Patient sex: M
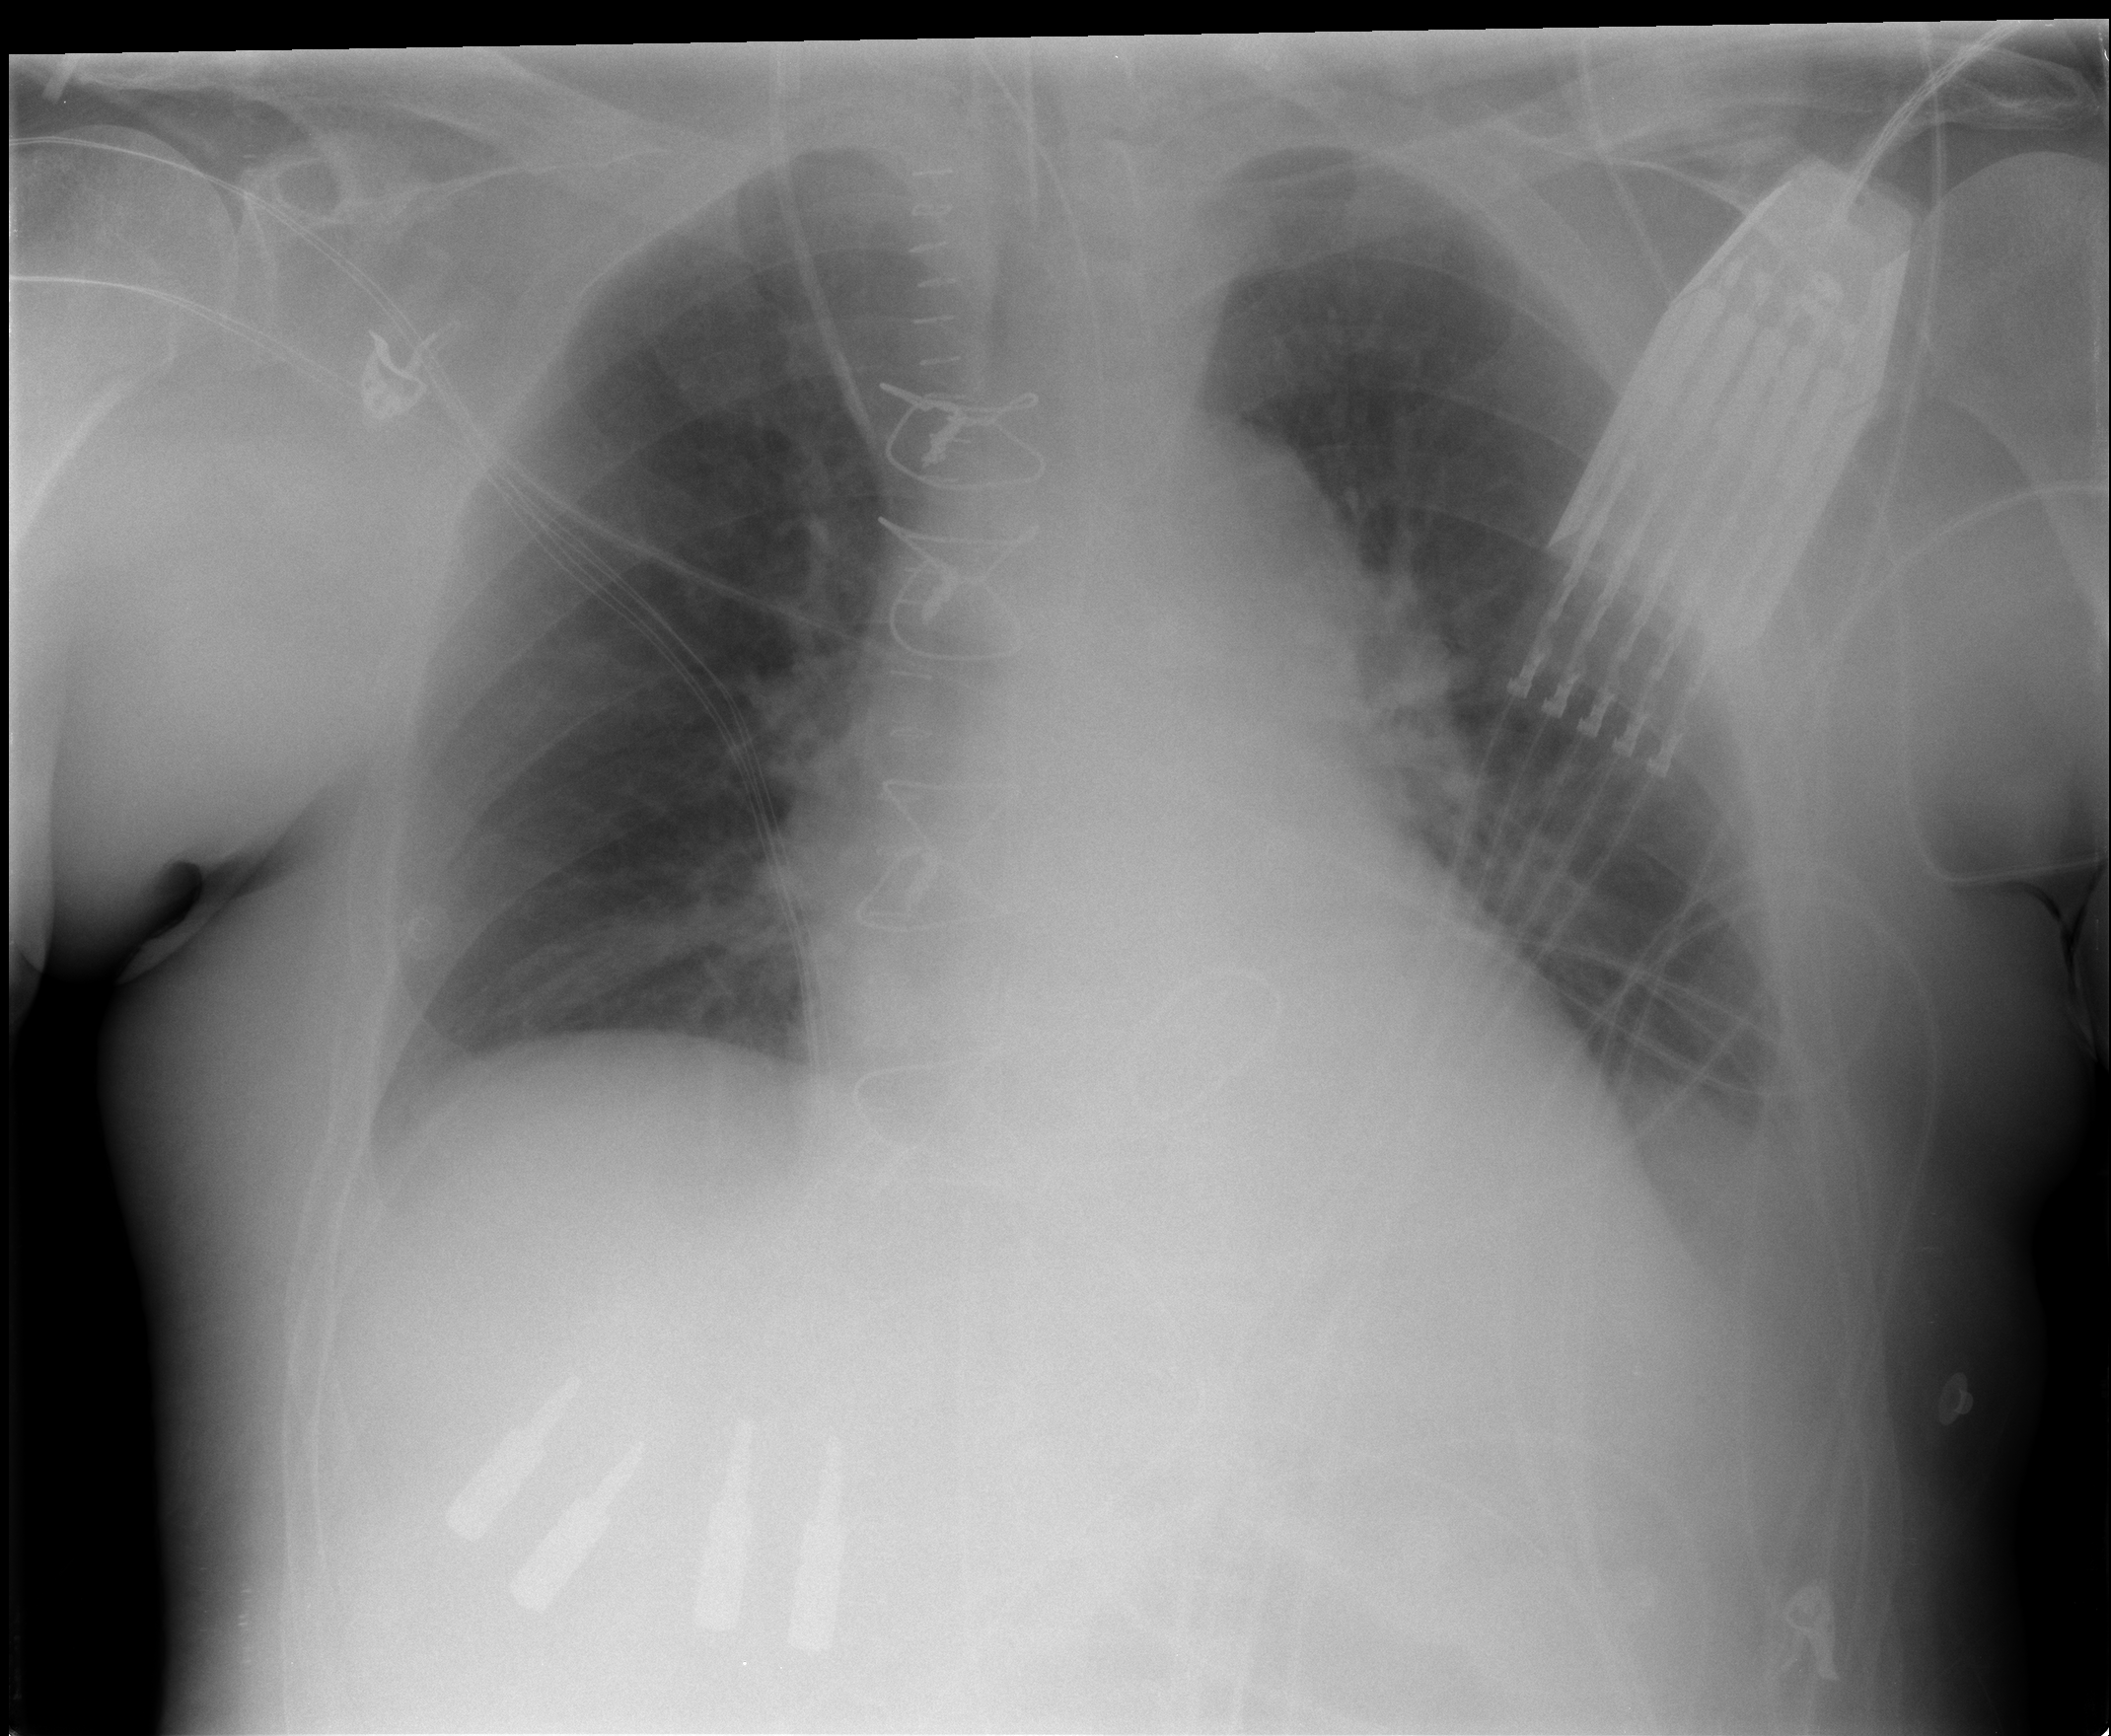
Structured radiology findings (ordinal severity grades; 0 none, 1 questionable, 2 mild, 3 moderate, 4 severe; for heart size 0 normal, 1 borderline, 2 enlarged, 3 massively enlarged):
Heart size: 0
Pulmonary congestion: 2
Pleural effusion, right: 2
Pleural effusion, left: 2
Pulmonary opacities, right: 0
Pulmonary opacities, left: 0
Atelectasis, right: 2
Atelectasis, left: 2